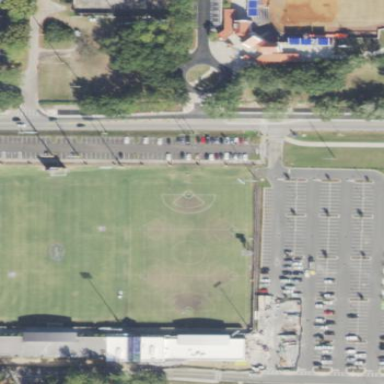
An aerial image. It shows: Grass pitch designed for lacrosse and soccer activities.